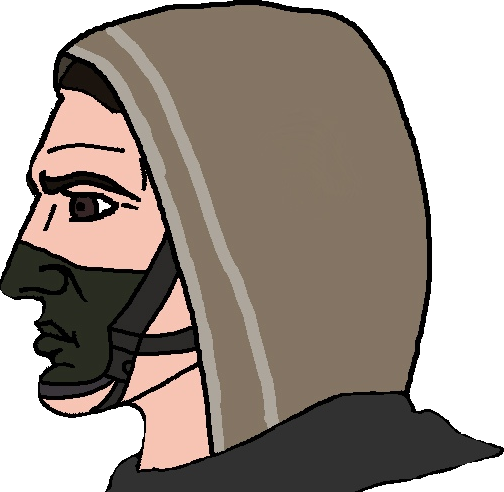
Label: 4_Yes_Chad